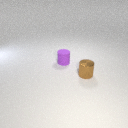
small brown metal cylinder in front of small purple rubber cylinder